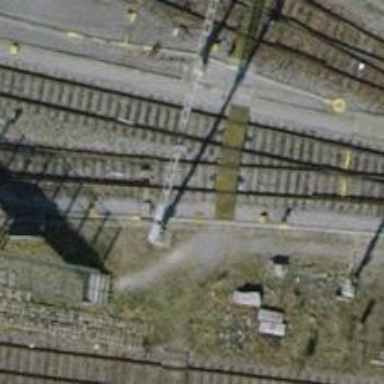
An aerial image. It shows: Uncontrolled railway crossing.